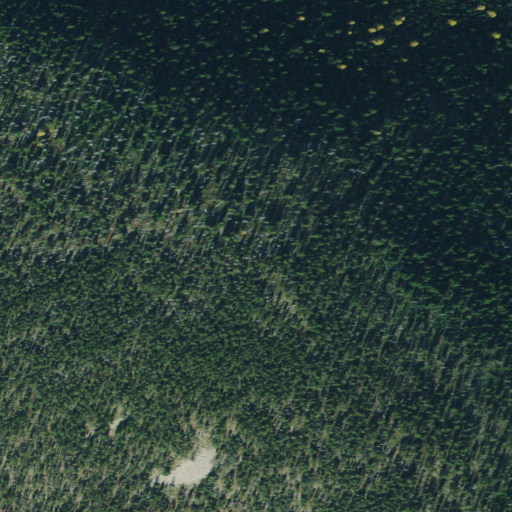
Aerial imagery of ridge(s) in Montana named C C Divide containing evergreen forest and barren land